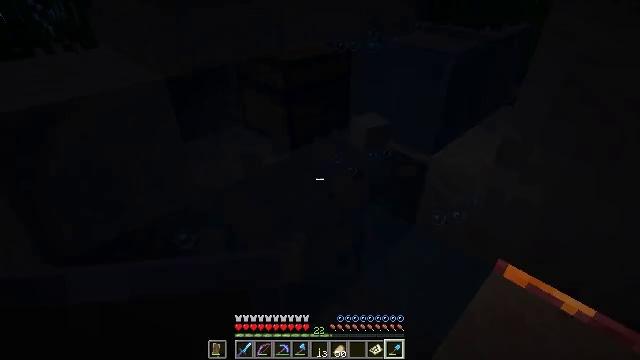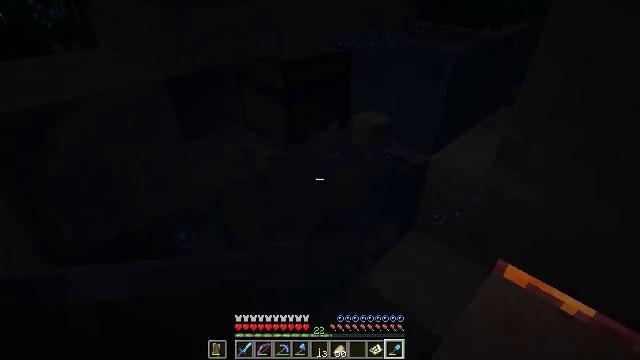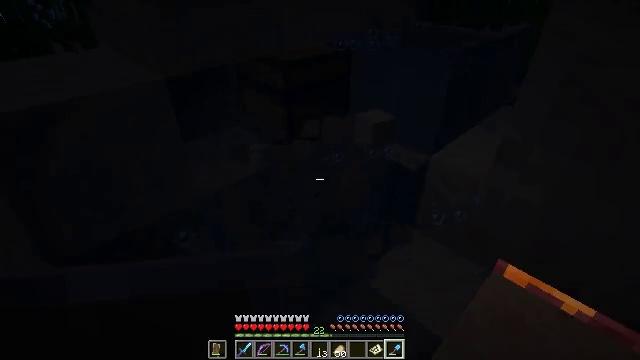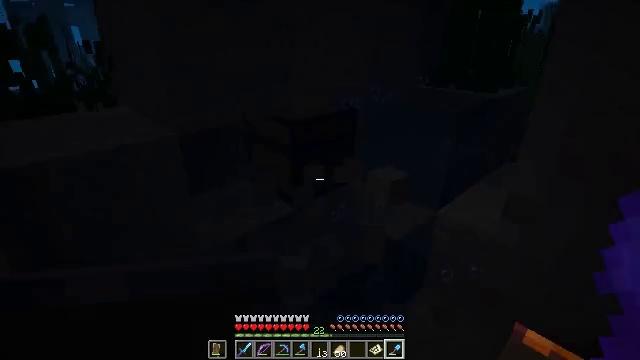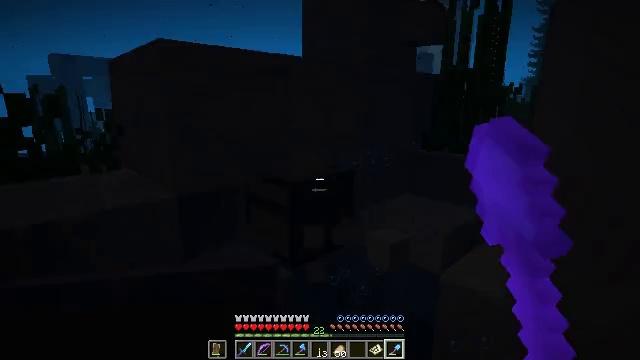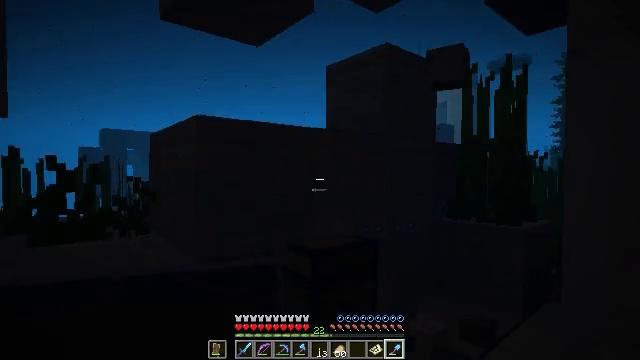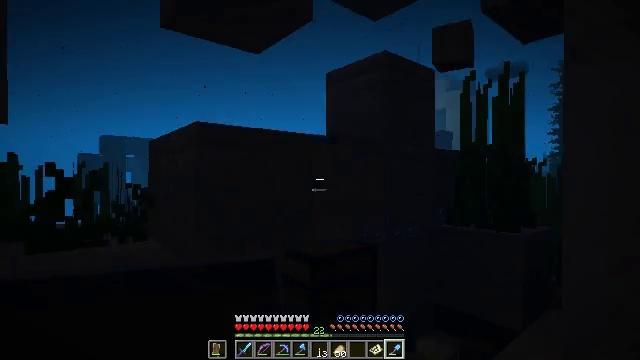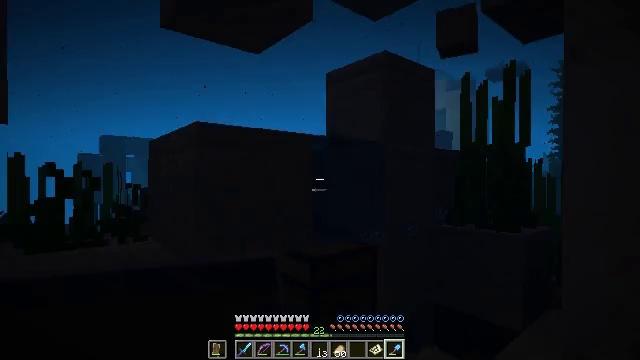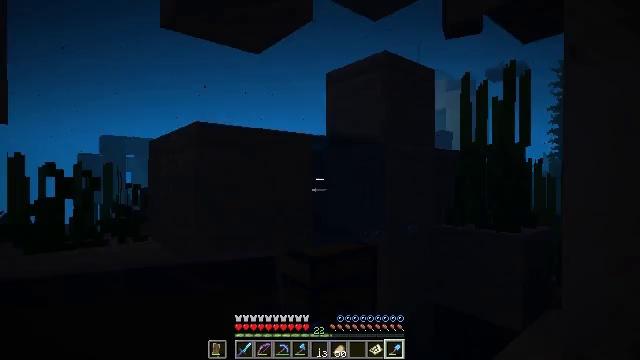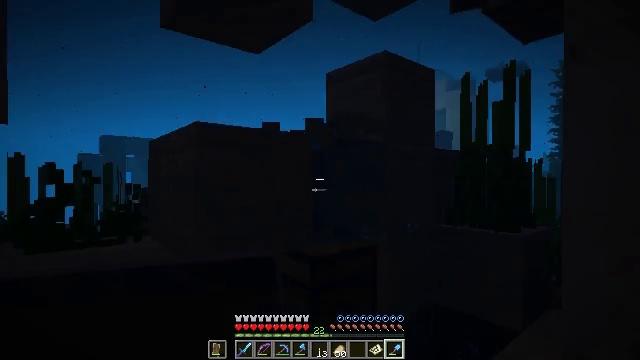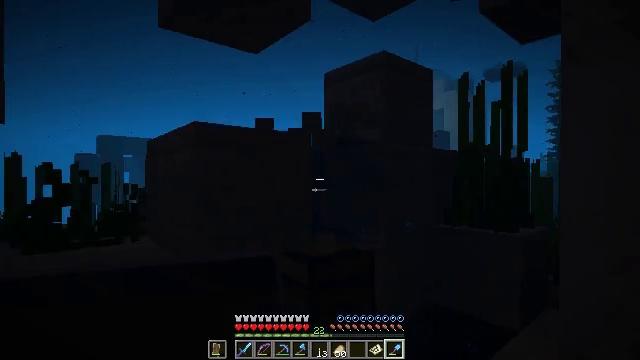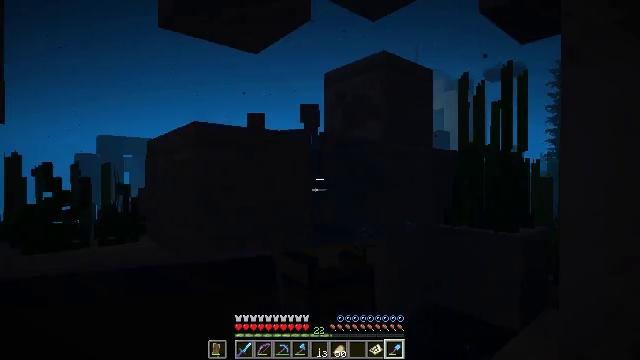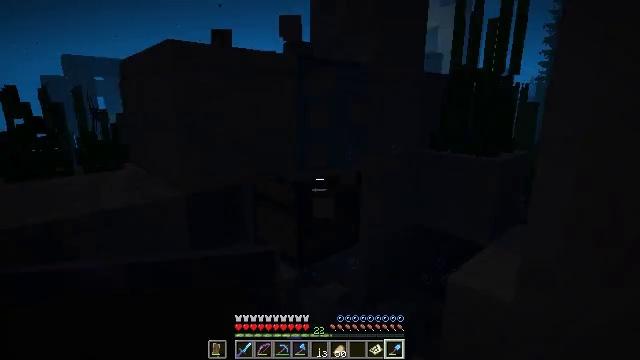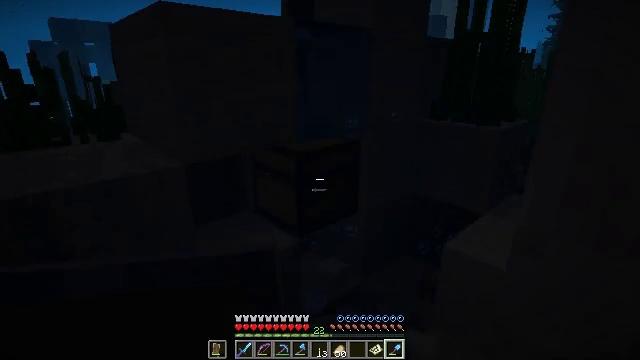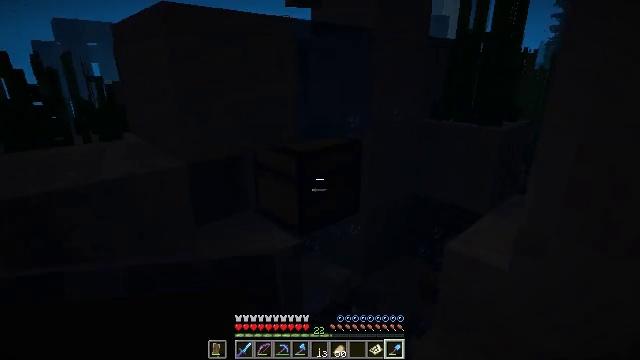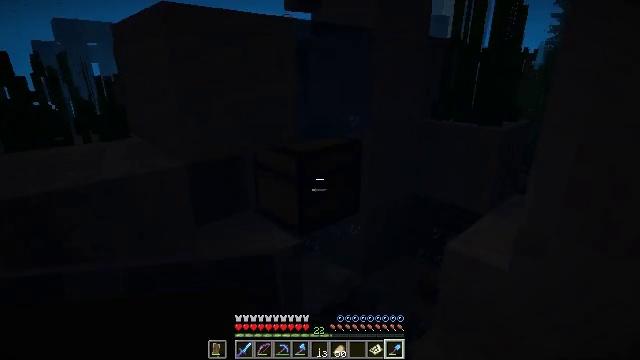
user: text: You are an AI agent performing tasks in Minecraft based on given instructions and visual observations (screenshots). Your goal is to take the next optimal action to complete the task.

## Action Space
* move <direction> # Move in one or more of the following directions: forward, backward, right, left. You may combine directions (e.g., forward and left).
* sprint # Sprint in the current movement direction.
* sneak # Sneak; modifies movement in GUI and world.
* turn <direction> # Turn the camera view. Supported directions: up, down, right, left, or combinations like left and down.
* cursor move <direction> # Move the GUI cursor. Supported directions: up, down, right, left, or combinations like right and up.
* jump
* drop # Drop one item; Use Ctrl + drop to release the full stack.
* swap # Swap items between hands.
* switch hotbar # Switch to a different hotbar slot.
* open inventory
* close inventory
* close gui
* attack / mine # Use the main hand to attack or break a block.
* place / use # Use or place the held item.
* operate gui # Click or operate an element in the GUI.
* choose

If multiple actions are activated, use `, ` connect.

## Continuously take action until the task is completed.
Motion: motion action
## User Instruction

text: Dig up some sand.
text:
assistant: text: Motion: attack / mine
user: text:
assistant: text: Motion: attack / mine
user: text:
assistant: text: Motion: turn left and up, attack / mine
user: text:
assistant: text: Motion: turn up
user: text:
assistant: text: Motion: turn left and up
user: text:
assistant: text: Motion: turn up
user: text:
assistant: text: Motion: attack / mine
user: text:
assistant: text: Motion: attack / mine
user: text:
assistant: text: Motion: attack / mine
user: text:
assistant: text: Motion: attack / mine
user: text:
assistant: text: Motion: attack / mine
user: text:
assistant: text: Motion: turn right and down
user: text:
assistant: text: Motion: turn down
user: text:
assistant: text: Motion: use / place
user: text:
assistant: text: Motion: use / place
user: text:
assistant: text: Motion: no_op
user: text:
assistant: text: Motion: no_op
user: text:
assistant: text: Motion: no_op
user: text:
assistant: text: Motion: open gui
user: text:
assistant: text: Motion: no_op
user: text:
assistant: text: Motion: choose
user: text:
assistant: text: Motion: no_op
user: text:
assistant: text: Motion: no_op
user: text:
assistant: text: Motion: no_op
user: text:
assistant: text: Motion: no_op
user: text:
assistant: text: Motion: no_op
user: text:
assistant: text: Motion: no_op
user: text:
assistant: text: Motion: no_op
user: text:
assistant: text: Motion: cursor move down
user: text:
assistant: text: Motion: operate gui